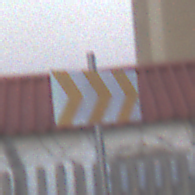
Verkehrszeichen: RichtungstafelnInKurvenGrossLinks
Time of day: SunriseSunset
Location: Outdoor (Suburban)
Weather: Clear
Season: NotSpecified
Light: Natural